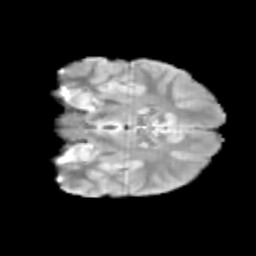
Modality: T2w
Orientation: coronal
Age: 11
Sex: male
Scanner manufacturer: siemens
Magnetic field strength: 3 T
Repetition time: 3.8 s
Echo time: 0.07 s